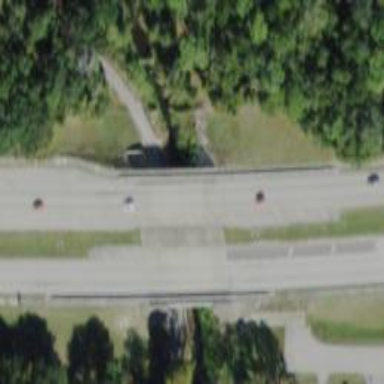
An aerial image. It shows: Expressway with asphalt surface classified as trunk highway.